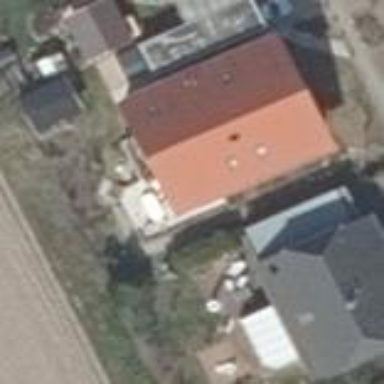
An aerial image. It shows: Simple house.